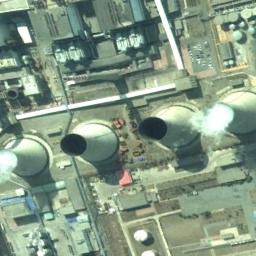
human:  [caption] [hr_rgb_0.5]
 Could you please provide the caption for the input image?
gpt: Many buildings are near the thermal power station .

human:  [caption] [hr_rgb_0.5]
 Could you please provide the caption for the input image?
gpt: There are plant and machinery in the thermal power station  There are four cooling towers and two are steaming .

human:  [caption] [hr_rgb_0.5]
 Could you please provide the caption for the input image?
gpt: The thermal power station is next to some buildings with white mist above .

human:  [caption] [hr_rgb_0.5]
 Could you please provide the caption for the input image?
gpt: The thermal power station in this industrial park is emitting smoke .

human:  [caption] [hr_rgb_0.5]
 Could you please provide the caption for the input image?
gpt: There are four chimneys on the thermal power station .